Field crop: maize
Growth stage: 1
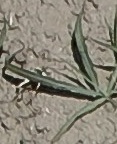
Species: sorghum